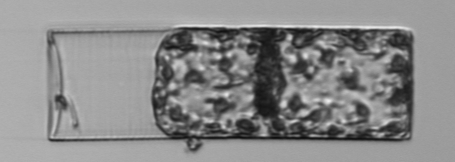
Label: Guinardia_flaccida